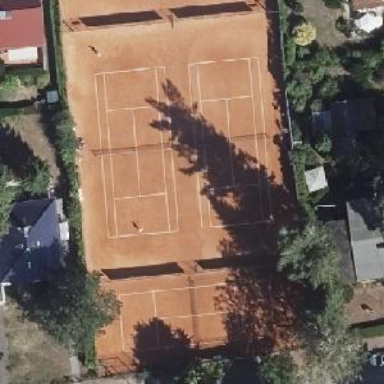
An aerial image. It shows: Clay tennis court pitch.